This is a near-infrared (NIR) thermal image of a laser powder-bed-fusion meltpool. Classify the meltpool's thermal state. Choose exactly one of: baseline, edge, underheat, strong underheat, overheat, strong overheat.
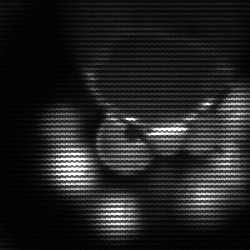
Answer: edge